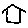
Label: house